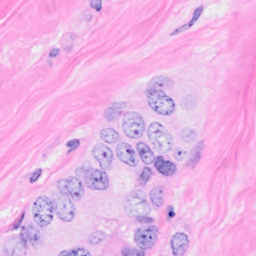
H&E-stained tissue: Breast